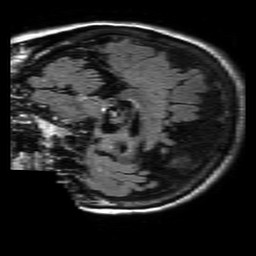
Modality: FLAIR
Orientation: sagittal
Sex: female
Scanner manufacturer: philips
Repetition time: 11 s
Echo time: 0.125 s